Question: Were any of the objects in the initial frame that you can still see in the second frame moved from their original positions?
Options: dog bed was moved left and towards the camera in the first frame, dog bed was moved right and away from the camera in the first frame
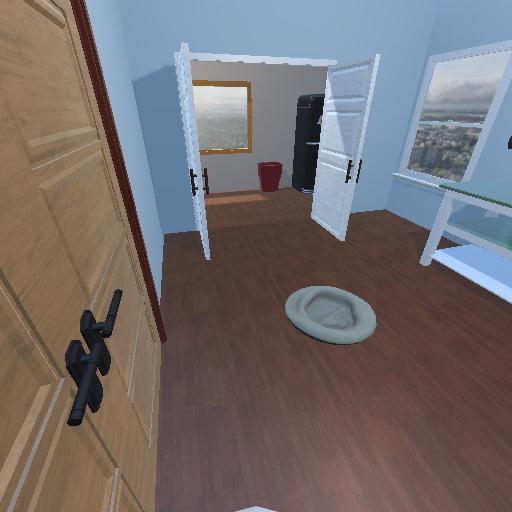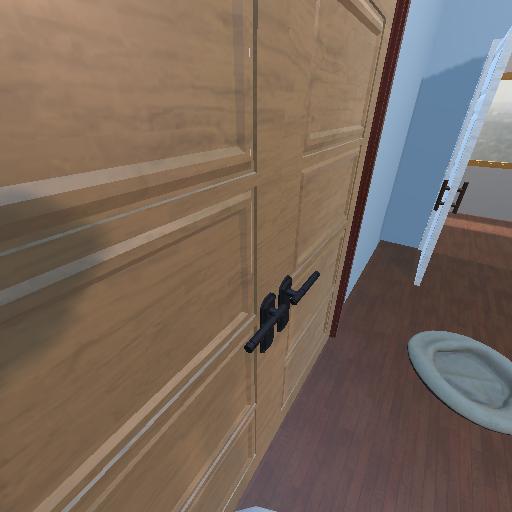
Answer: dog bed was moved left and towards the camera in the first frame